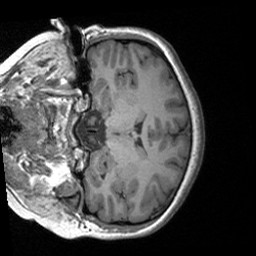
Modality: T1w
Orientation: coronal
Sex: female
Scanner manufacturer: siemens
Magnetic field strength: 3 T
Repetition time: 1.9 s
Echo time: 0.00252 s